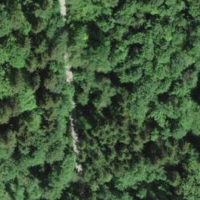
EUNIS habitat code: 41
Species observed at this site:
Salvia glutinosa